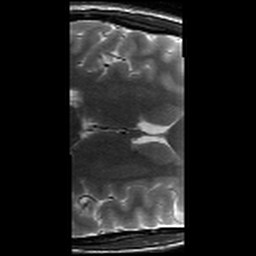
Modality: T2w
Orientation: axial
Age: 19
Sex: female
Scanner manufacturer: siemens
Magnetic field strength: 3 T
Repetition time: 8.02 s
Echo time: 0.08 s